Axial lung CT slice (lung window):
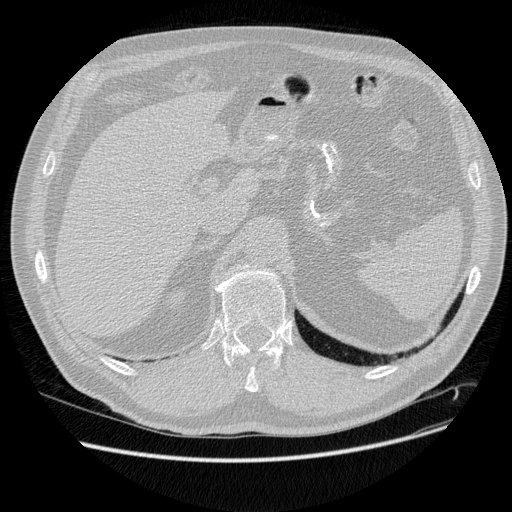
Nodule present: no